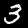
Digit: 3